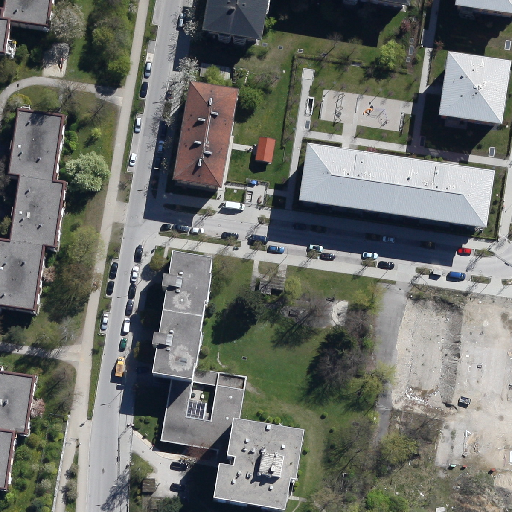
Referring expression: impervious surface